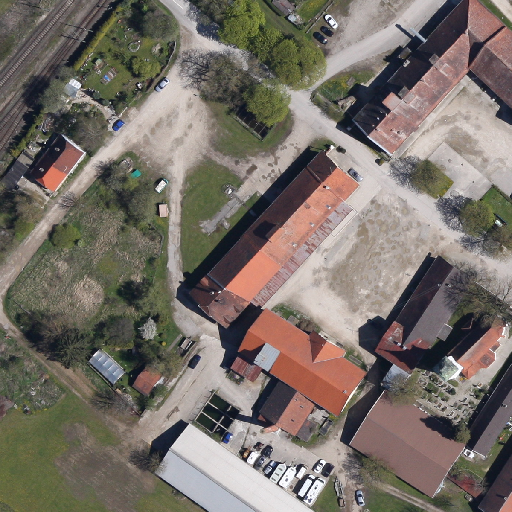
Referring expression: heavy-duty vehicle